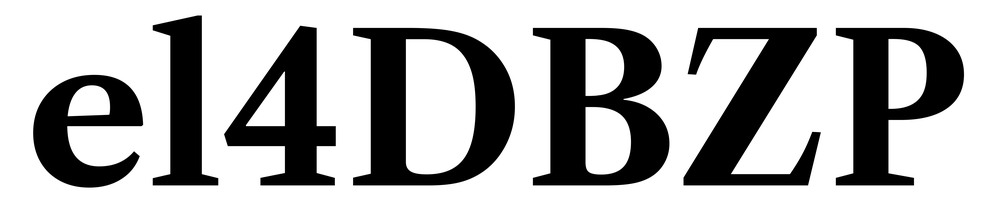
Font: LibreCaslonText_Bold